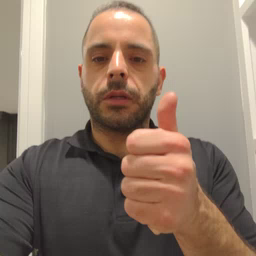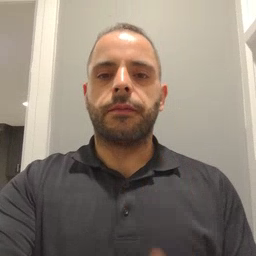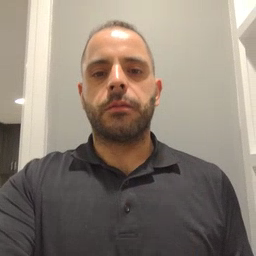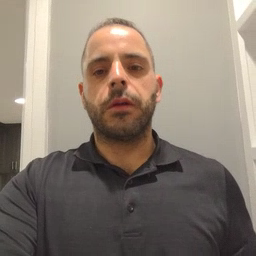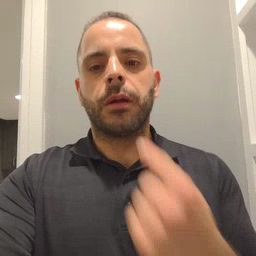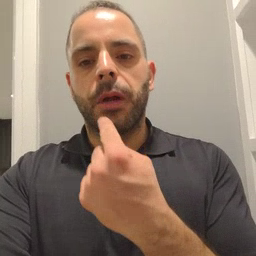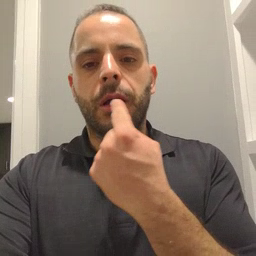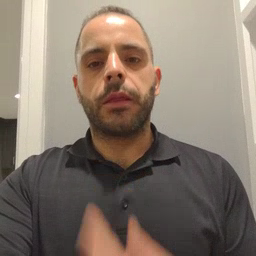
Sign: mouth